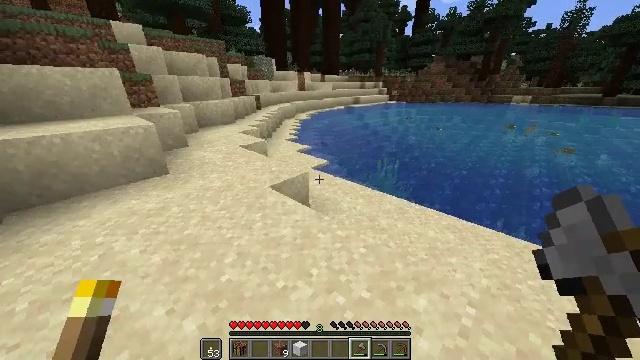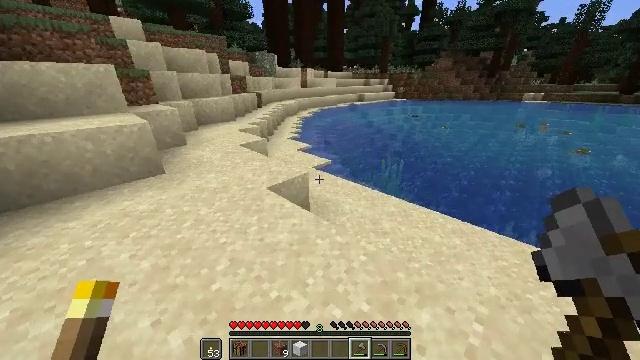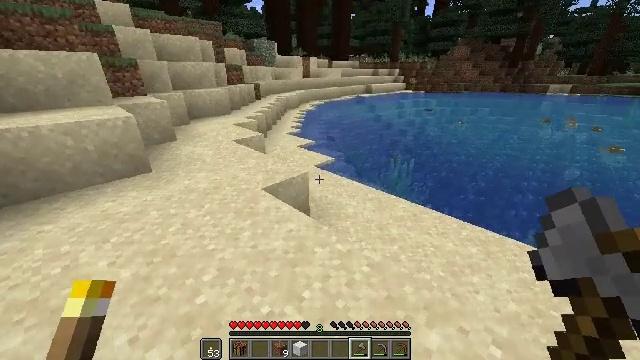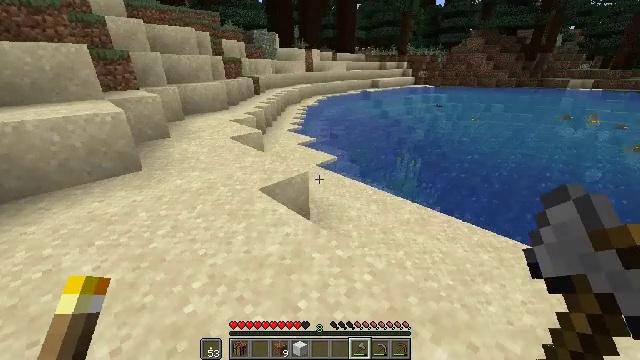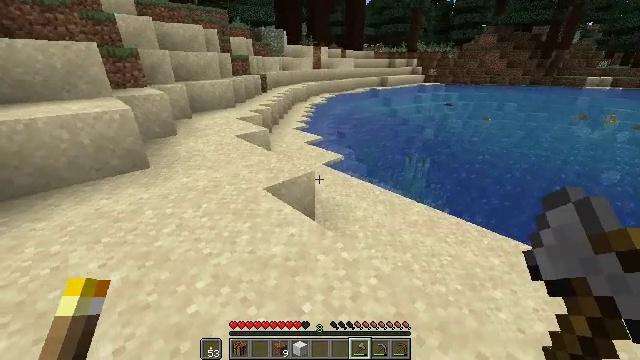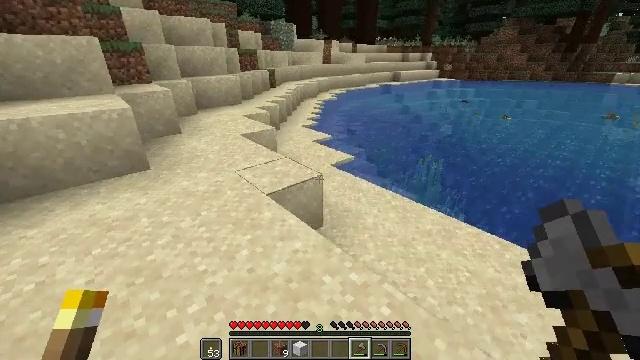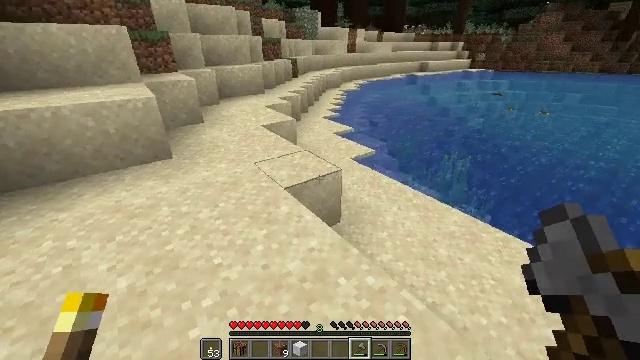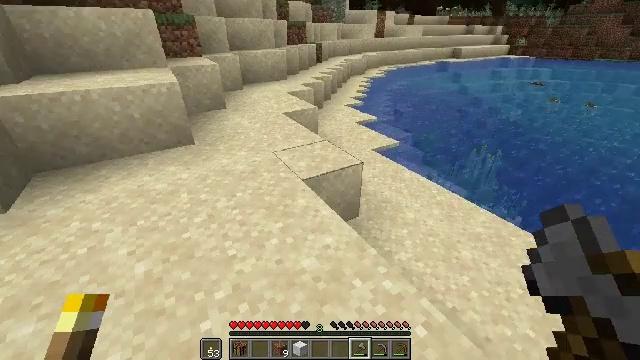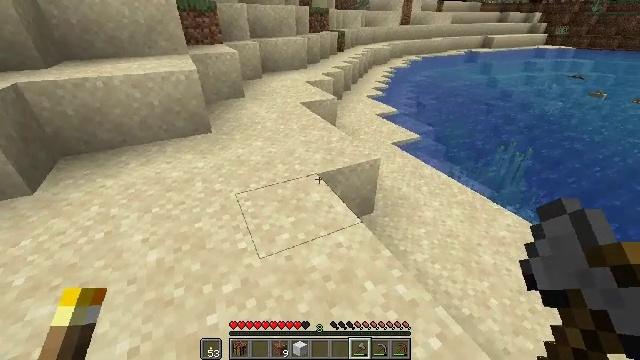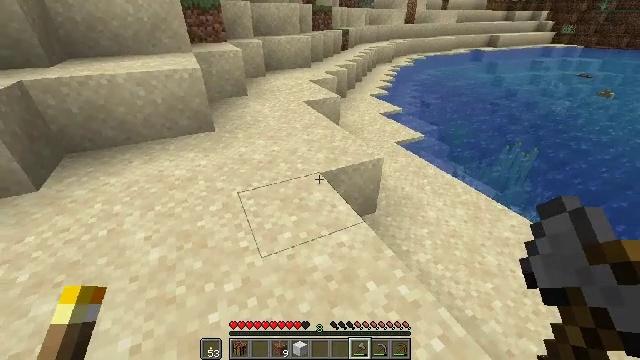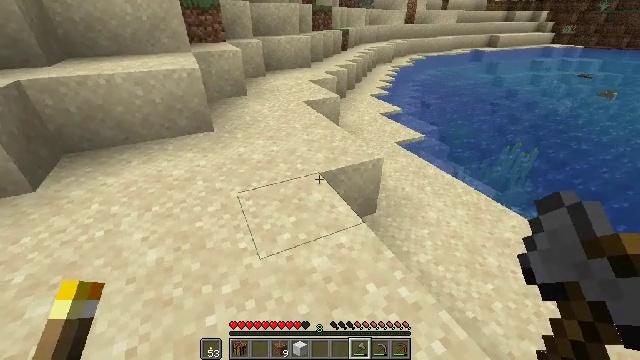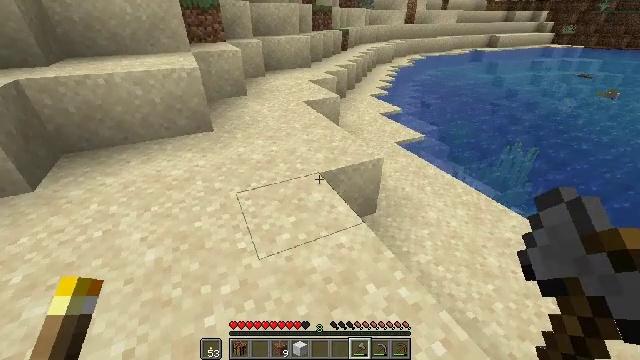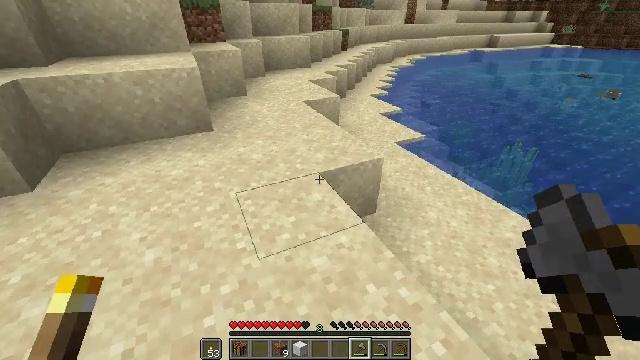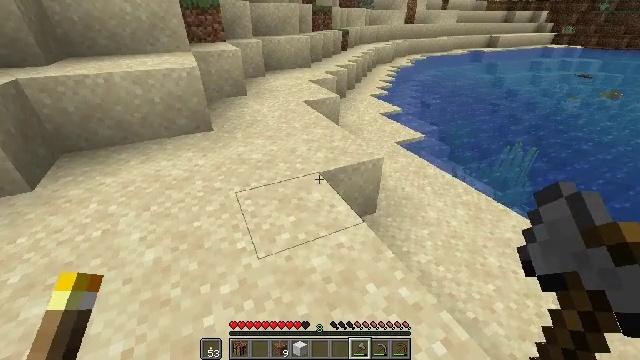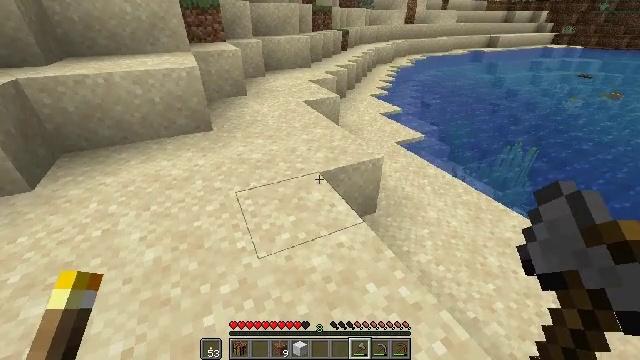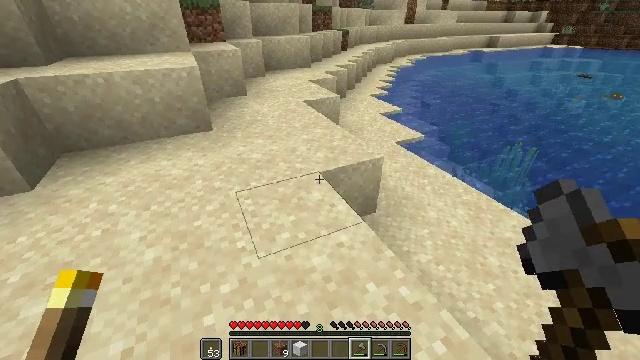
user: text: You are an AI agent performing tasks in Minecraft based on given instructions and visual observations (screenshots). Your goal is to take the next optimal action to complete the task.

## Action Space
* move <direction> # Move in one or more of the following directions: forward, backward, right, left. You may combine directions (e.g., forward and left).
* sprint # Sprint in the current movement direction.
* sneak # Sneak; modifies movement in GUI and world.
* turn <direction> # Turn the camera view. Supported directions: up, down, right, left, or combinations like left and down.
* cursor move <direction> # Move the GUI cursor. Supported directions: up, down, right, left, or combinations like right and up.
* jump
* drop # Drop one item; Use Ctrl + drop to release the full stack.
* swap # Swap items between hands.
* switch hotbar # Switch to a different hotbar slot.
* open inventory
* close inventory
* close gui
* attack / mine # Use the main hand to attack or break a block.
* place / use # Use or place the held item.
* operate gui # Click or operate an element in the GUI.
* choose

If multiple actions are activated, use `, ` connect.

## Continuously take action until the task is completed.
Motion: motion action
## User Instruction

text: Attack the ground to gather sand.
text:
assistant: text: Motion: no_op
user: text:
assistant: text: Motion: no_op
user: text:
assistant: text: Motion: no_op
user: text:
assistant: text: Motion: move forward, turn left
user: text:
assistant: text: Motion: move forward, turn left
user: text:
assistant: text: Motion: move forward, turn left and down
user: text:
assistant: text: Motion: turn left and down
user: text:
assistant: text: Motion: turn left and down
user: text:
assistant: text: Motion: no_op
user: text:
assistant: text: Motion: no_op
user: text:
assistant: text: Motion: no_op
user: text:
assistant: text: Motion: no_op
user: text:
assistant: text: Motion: no_op
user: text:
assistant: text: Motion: no_op
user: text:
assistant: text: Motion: no_op
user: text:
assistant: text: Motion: switch to hotbar 8
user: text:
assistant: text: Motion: switch to hotbar 8
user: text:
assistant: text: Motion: switch to hotbar 8
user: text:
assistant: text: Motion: switch to hotbar 8
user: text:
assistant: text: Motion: turn left
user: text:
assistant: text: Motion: turn left
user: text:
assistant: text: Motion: turn left
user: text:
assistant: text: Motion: no_op
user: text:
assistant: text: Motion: no_op
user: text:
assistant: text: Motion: no_op
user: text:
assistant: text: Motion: no_op
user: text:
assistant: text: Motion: no_op
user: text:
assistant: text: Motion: no_op
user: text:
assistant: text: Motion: turn up
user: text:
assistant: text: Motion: turn left